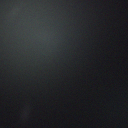
Screen state: off